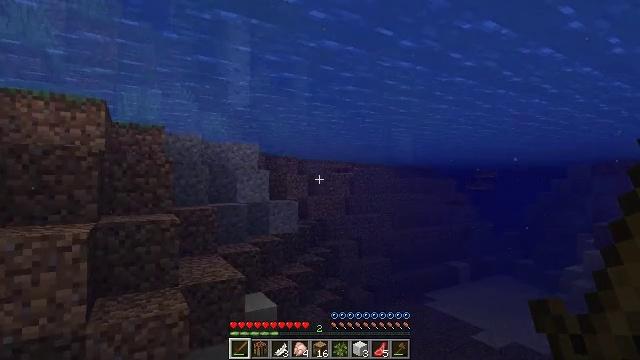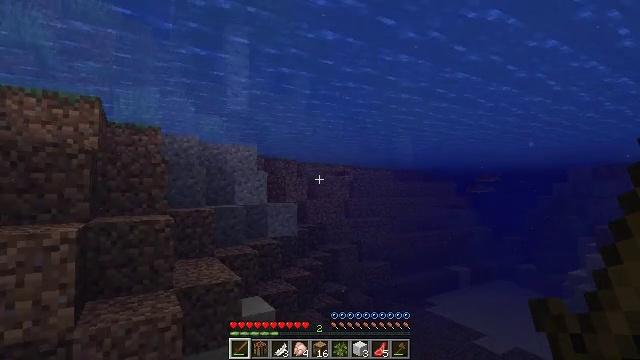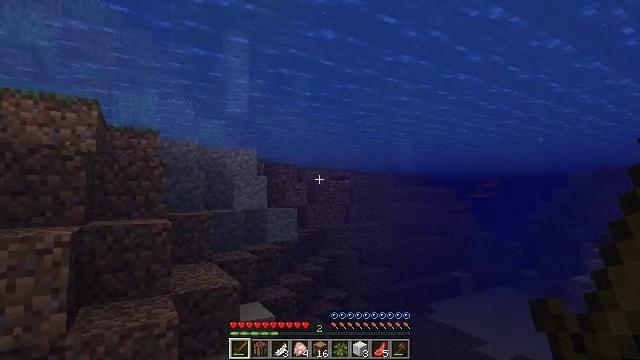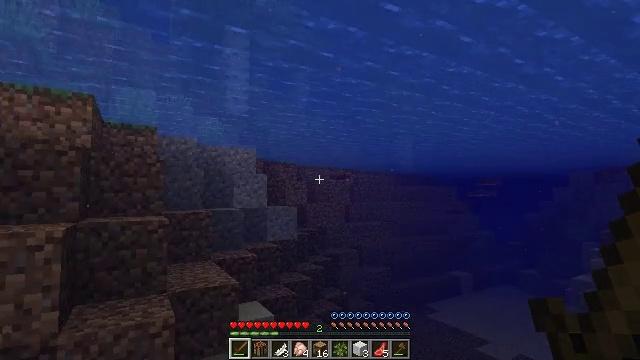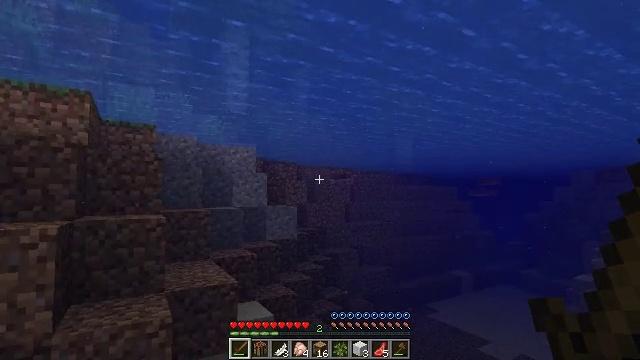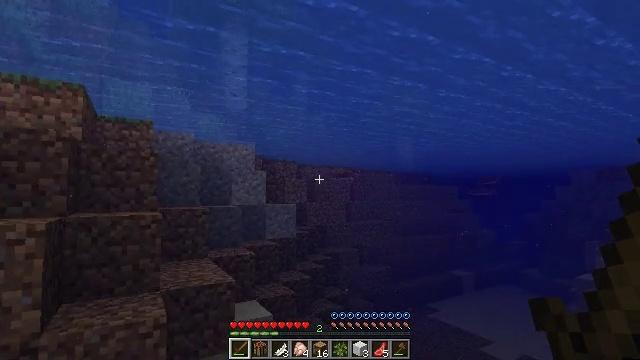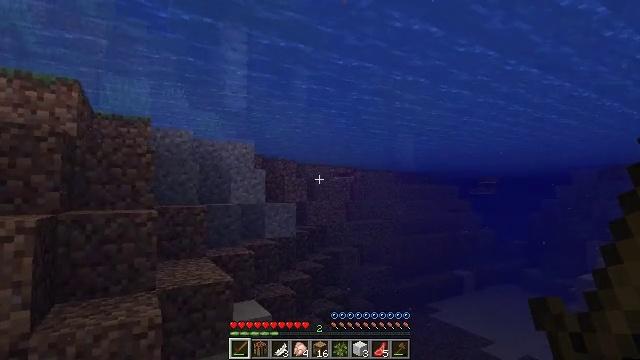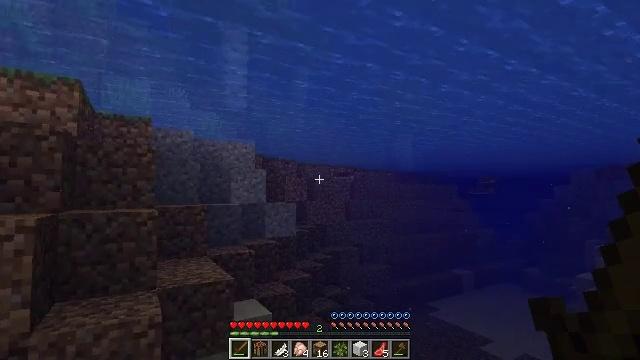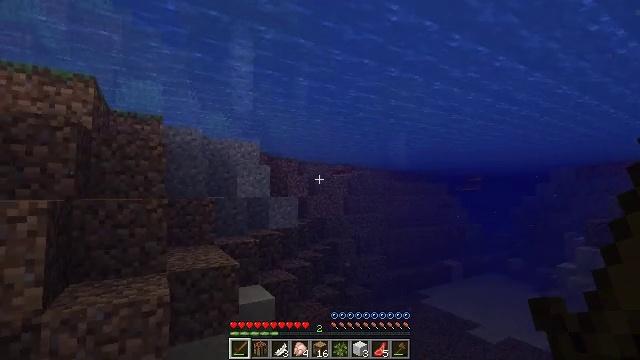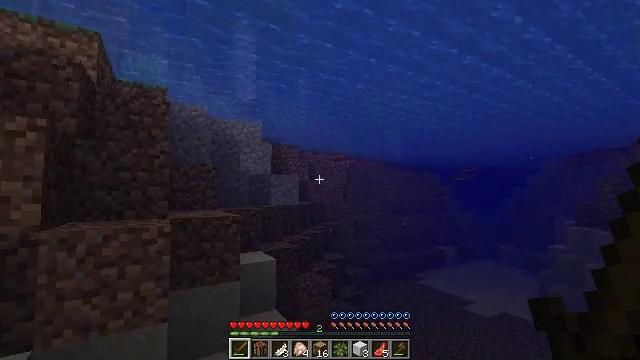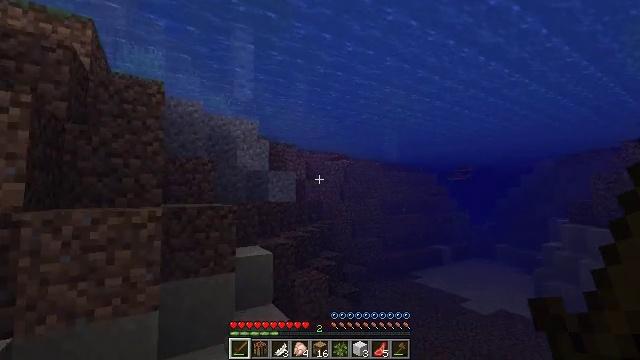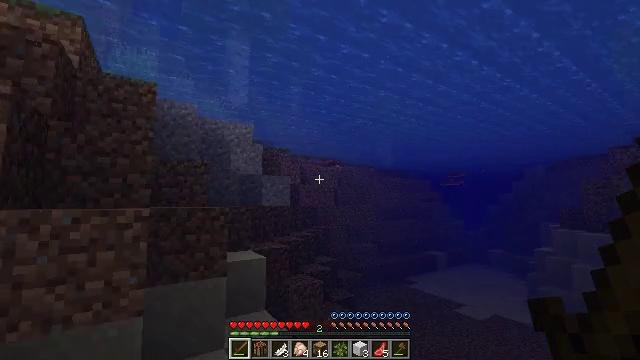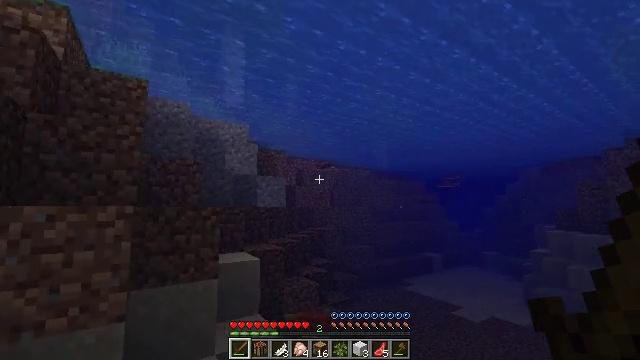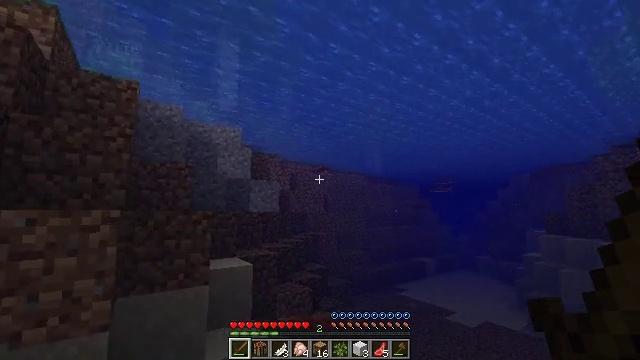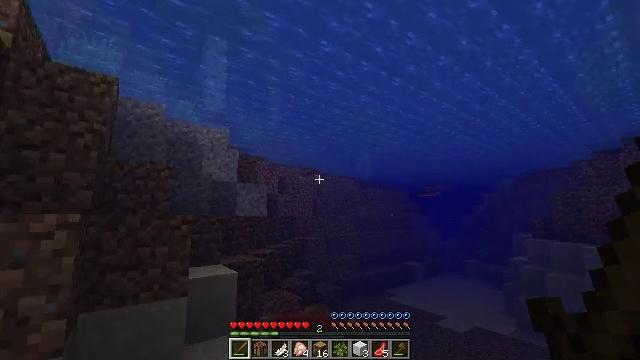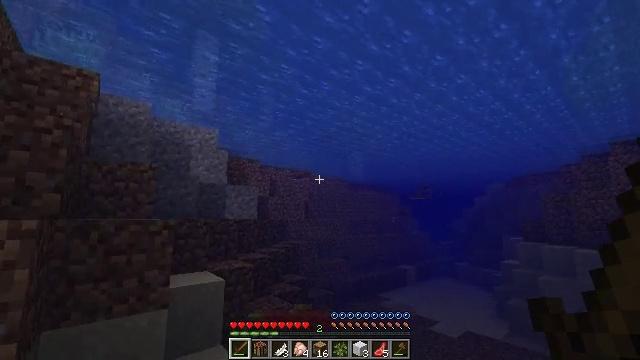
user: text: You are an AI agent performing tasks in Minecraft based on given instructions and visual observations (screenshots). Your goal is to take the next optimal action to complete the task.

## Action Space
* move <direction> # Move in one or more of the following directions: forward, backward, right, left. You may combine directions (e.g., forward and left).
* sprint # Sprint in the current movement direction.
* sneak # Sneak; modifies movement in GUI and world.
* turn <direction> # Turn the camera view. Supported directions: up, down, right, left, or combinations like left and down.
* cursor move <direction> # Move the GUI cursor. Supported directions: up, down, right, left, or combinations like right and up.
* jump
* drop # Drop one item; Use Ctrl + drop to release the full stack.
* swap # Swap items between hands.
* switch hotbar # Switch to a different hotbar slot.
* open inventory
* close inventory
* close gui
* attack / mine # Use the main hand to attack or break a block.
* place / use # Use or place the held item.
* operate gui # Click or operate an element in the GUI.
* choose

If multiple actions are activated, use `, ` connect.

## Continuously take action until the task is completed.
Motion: motion action
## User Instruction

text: Kill aquatic mobs.
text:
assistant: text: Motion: move forward
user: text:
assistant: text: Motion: move forward, turn up
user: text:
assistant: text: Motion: move forward
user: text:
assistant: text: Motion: move forward
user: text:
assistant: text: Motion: move forward
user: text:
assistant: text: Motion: move forward, sprint
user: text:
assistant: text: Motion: move forward, sprint
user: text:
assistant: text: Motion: move forward, sprint
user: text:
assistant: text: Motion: move forward, sprint
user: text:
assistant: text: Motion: move forward, sprint
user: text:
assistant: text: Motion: move forward, turn right and up
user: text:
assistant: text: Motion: move forward
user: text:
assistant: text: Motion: move forward, turn right and up
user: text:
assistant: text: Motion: move forward, turn right
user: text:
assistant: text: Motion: move forward, turn right
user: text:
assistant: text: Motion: move forward
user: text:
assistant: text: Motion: move forward
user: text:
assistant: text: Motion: move forward
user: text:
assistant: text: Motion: move forward
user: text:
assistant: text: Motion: move forward
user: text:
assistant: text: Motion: move forward
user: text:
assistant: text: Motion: move forward
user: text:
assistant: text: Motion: move forward, jump
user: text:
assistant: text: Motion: move forward, jump
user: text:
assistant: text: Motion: move forward, jump
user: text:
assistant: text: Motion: move forward, jump
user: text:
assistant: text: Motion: move forward, jump
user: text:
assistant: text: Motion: move forward, turn down
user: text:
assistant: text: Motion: move forward, turn down
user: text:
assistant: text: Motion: move forward, turn left and down